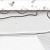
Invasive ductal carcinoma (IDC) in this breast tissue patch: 0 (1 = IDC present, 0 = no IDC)